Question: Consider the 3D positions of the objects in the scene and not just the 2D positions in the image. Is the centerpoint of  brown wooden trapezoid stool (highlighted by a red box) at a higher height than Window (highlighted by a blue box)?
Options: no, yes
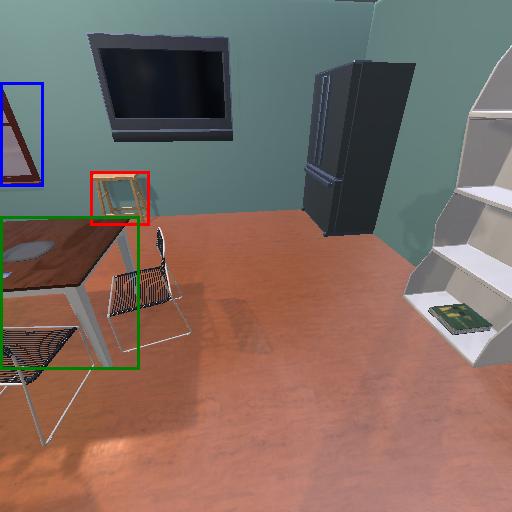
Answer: no